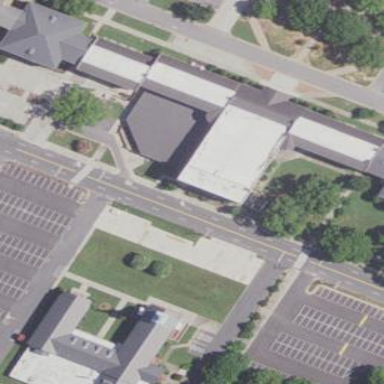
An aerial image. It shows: School building.